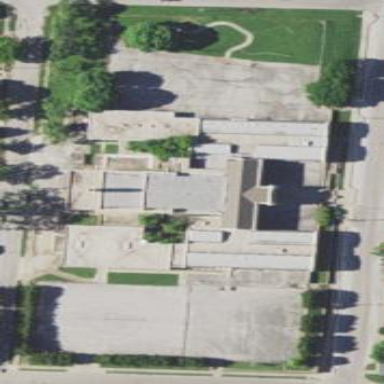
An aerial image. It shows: School.